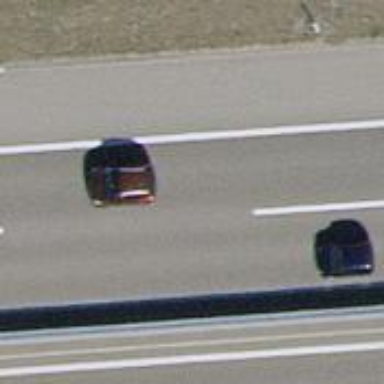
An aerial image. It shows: Asphalt motorway.